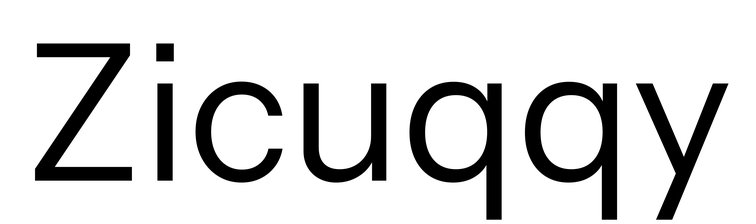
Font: InstrumentSans_Regular